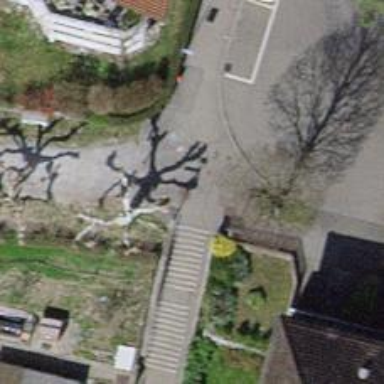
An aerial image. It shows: Steps with asphalt surface.